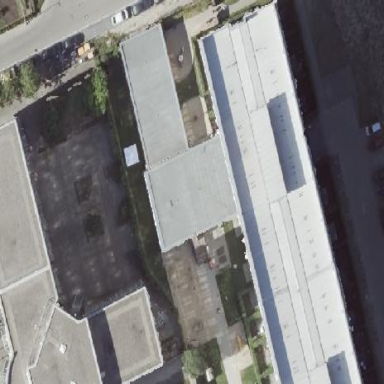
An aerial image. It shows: Kindergarten with flat roof.